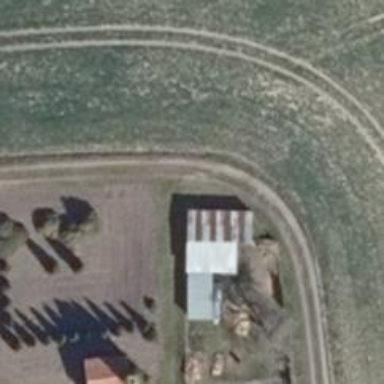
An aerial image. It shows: Dirt track road with grade 4 track type.